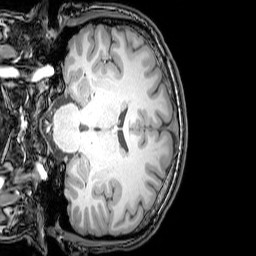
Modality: T1w
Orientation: coronal
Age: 25
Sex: male
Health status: healthy
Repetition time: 0.081 s
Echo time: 0.037 s